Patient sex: F
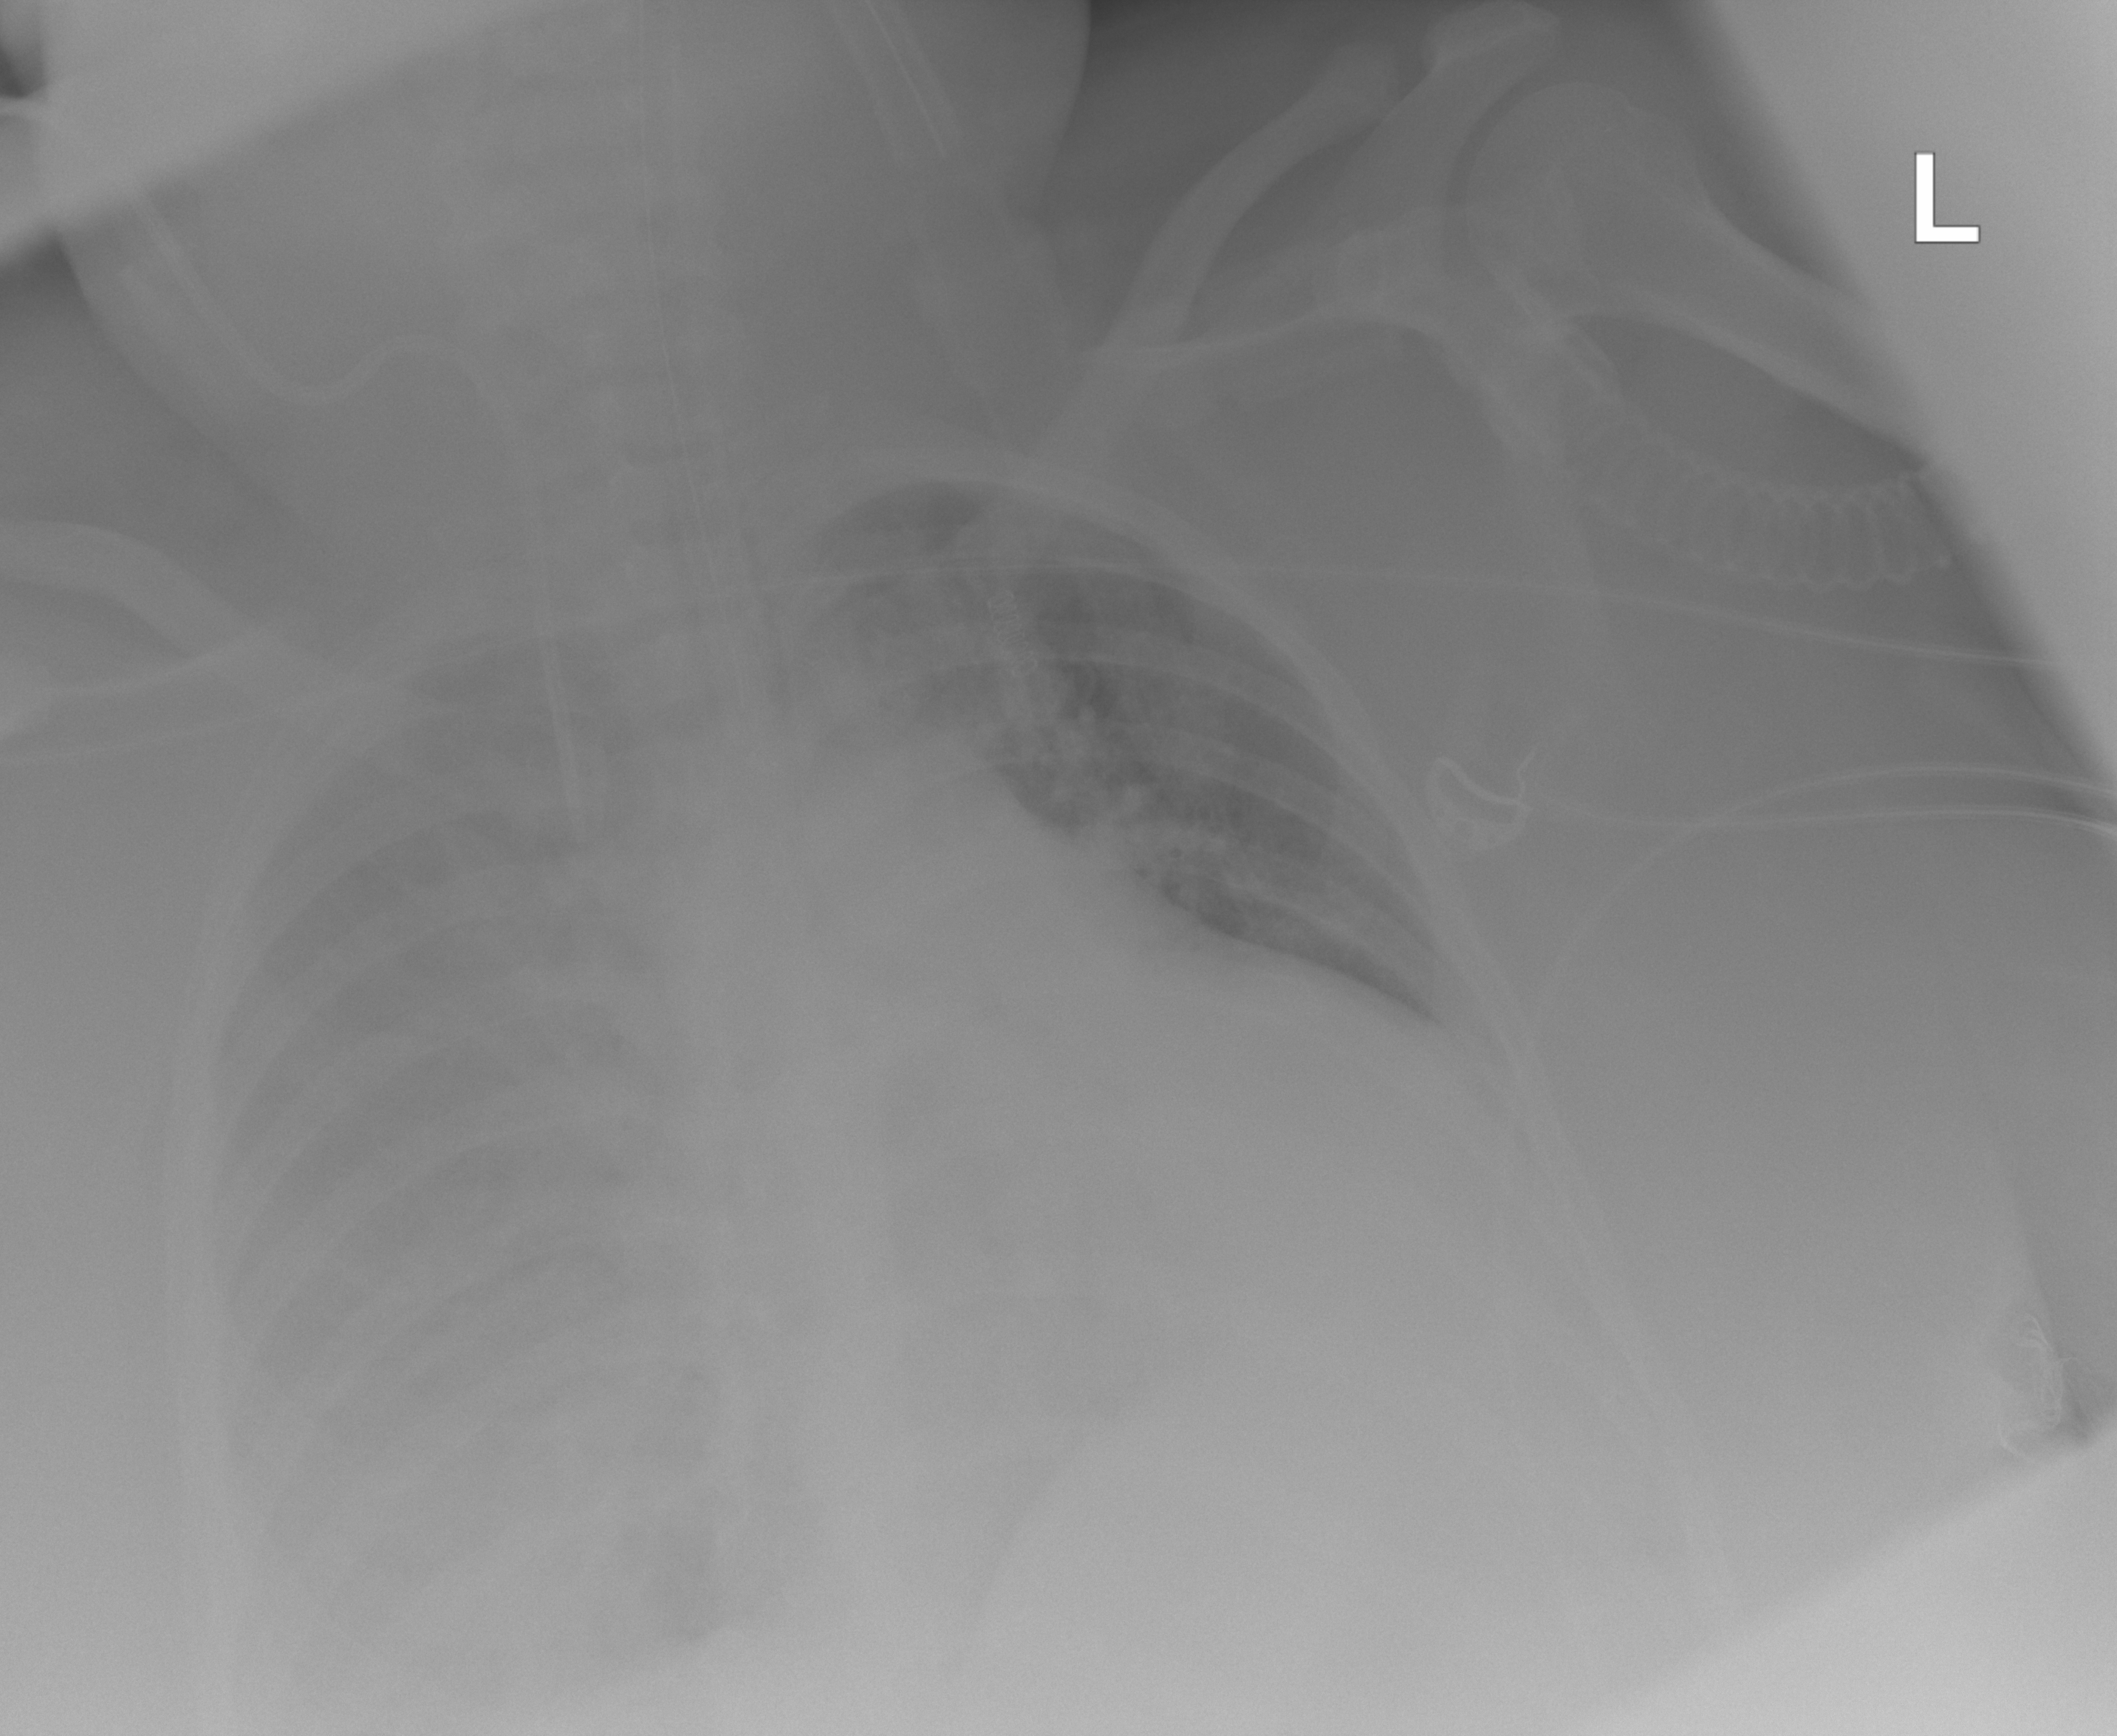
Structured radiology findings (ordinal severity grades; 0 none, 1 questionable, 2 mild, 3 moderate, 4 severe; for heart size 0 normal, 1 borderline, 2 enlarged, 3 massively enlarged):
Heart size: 2
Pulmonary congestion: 2
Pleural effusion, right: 3
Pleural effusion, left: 0
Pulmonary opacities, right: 1
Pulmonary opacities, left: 0
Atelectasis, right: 3
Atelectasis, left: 0